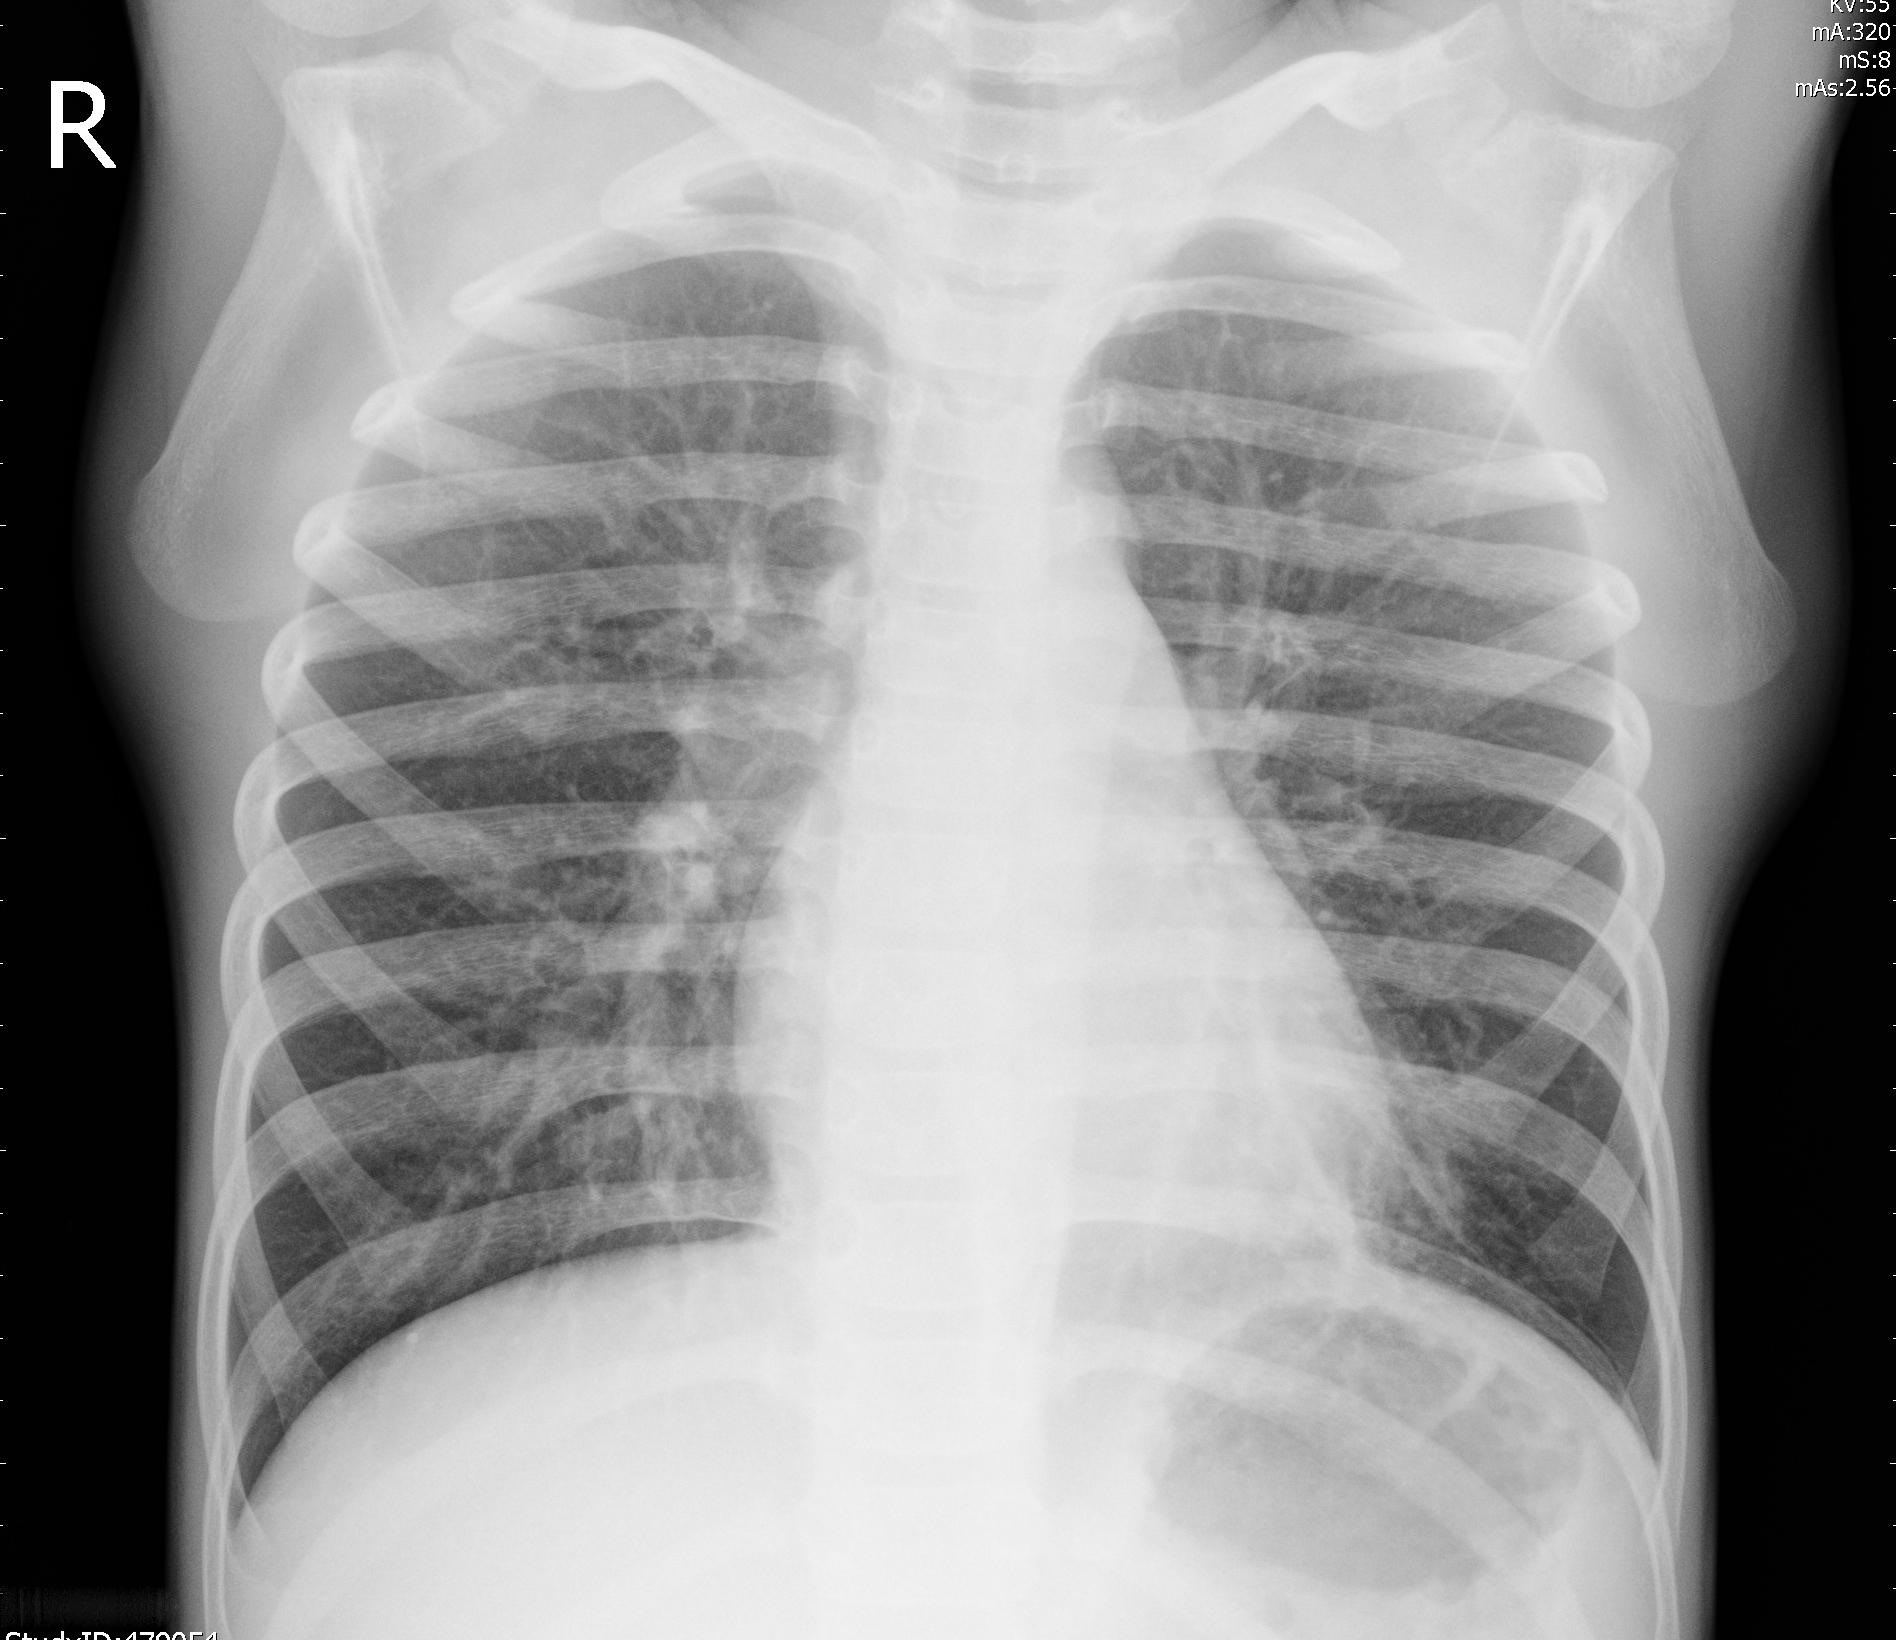
Diagnosis: PNEUMONIA